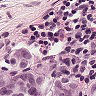
Metastatic tissue present: yes